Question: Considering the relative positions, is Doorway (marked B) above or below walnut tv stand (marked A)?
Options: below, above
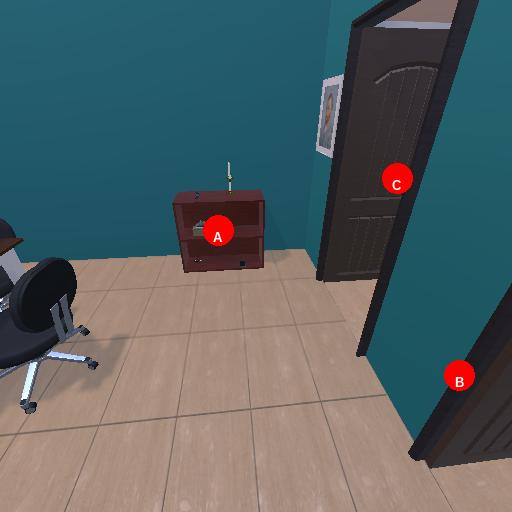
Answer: below